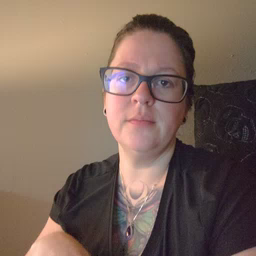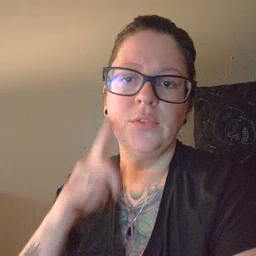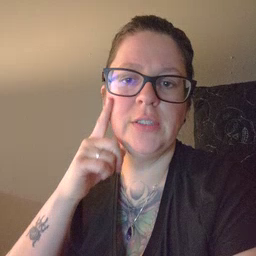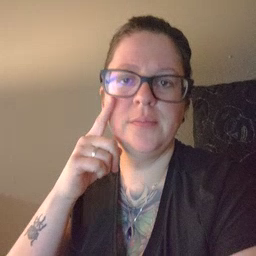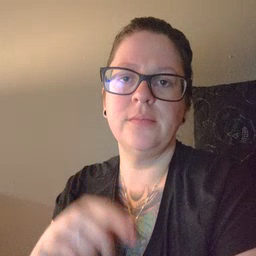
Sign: cheek